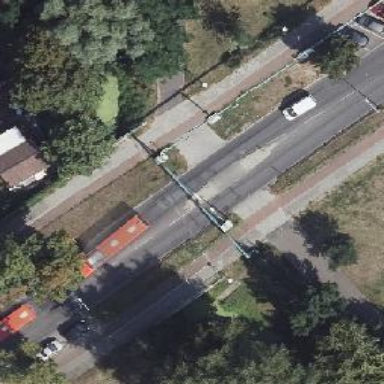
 parking is restricted due to narrow space."